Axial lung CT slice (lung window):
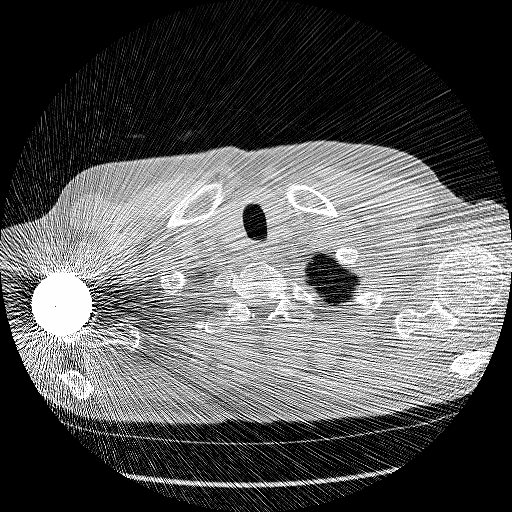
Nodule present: no